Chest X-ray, PA view. Patient: 13 years old, sex F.
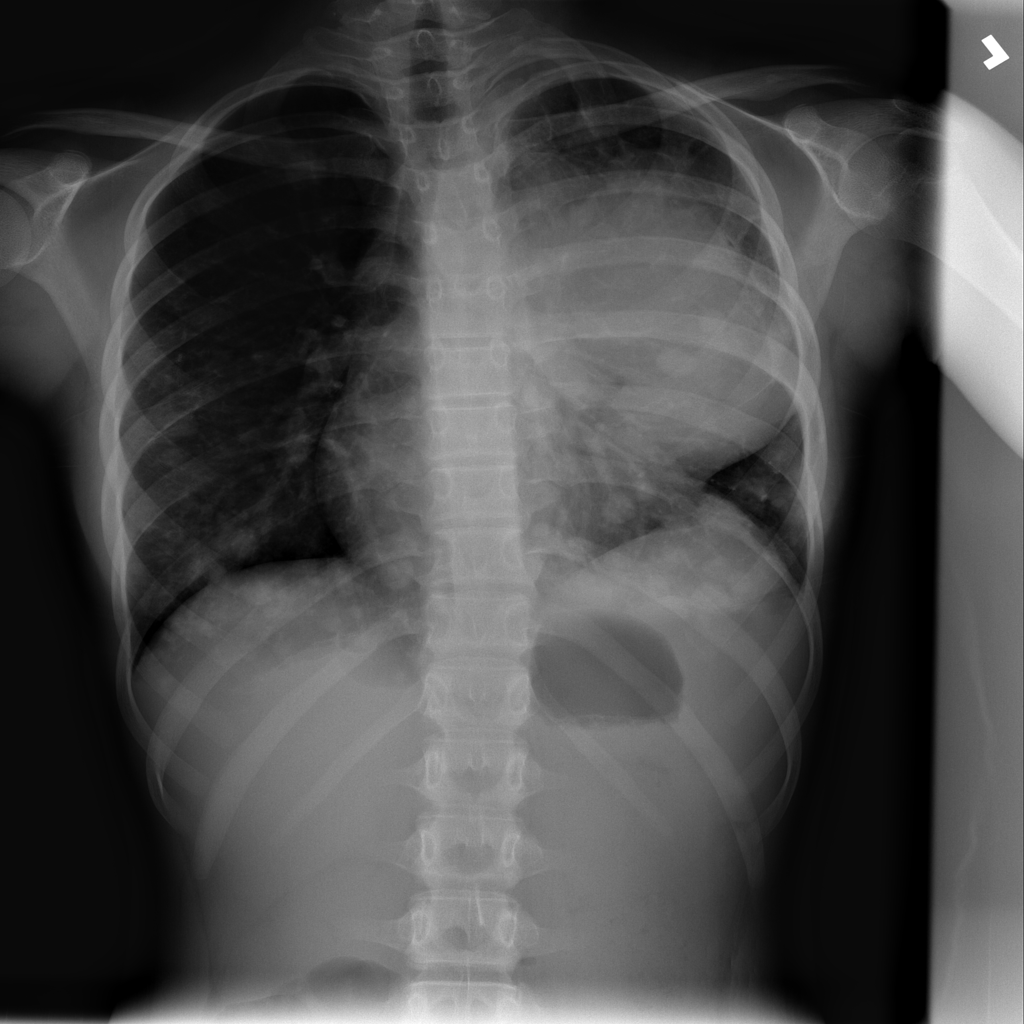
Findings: Mass